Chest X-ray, PA view. Patient: 4 years old, sex M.
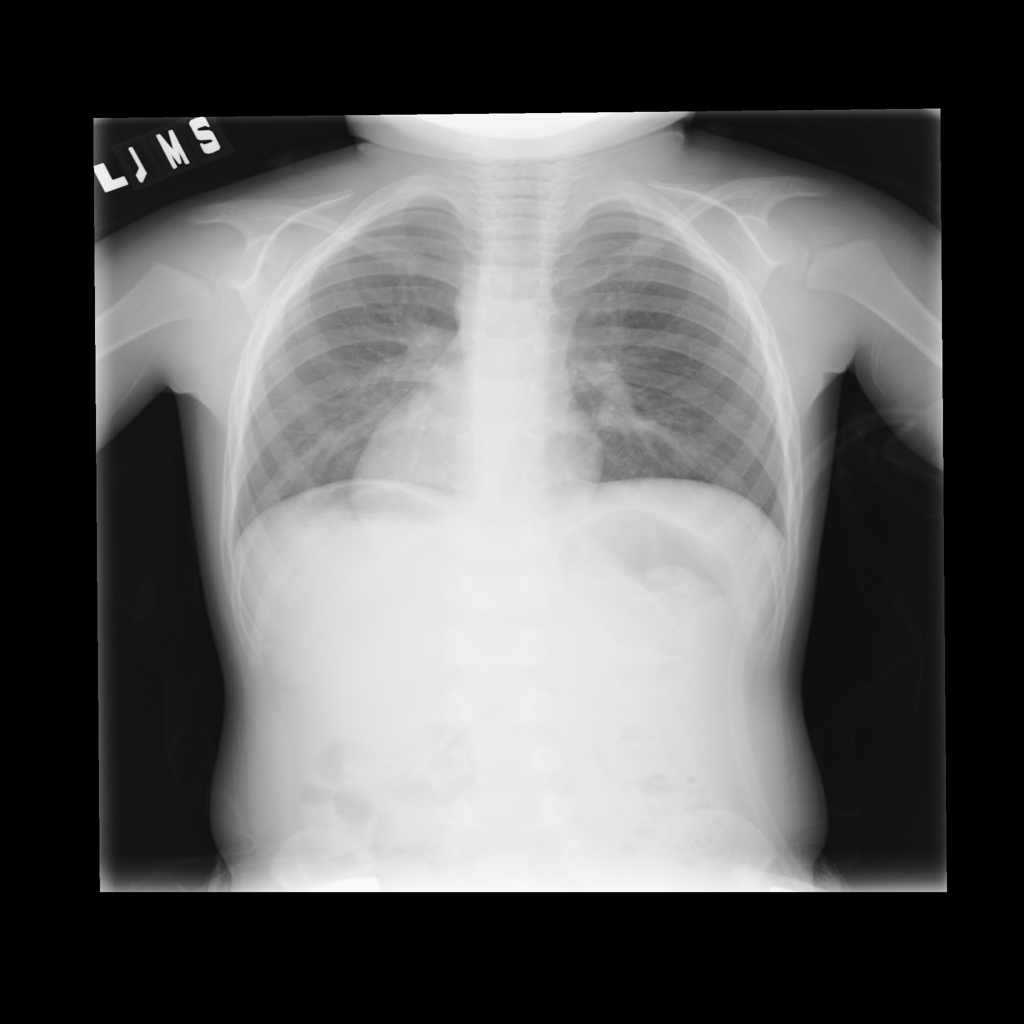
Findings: No Finding